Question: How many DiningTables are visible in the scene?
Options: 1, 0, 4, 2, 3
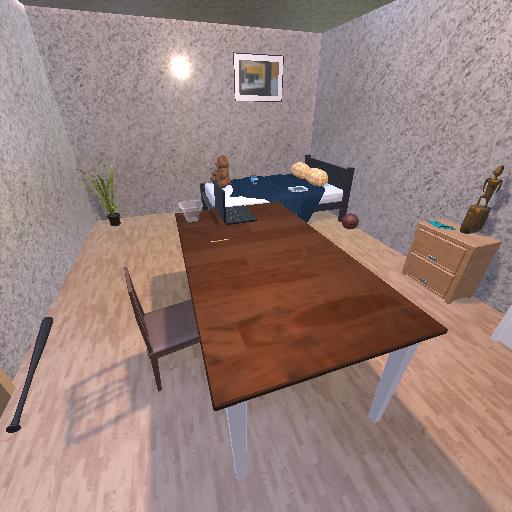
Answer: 1